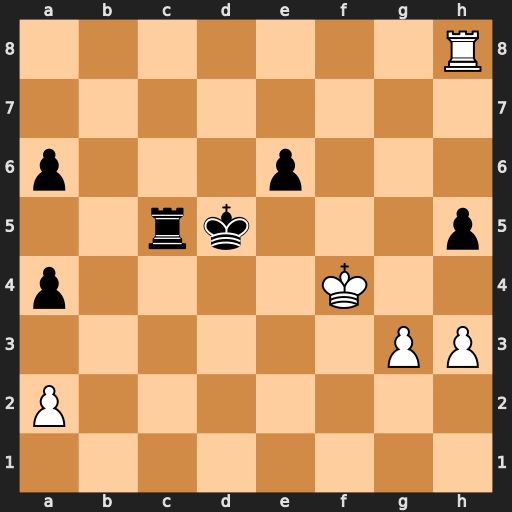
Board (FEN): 7R/8/p3p3/2rk3p/p4K2/6PP/P7/8
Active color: w
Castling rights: -
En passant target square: -
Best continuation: Rxh5+ e5+ Rxe5+